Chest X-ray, PA view. Patient: 45 years old, sex M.
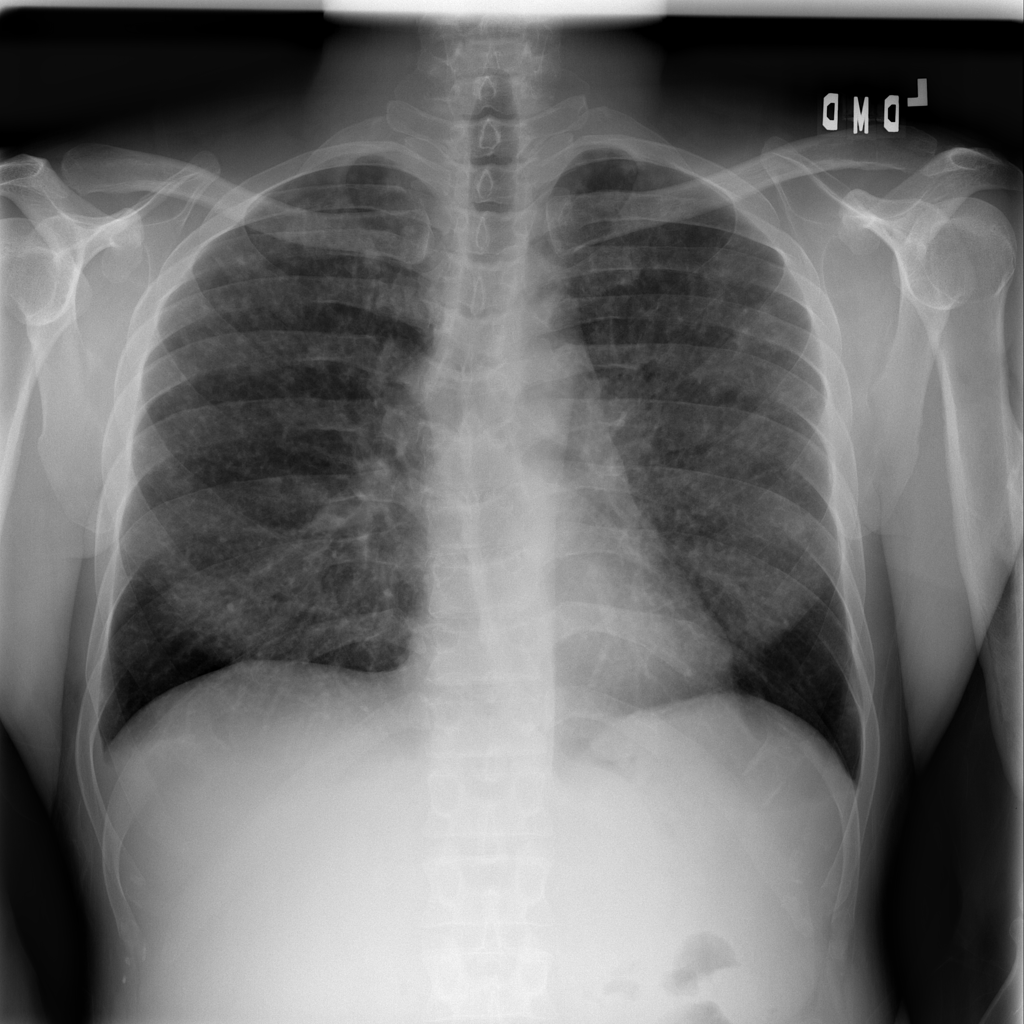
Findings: Infiltration, Nodule